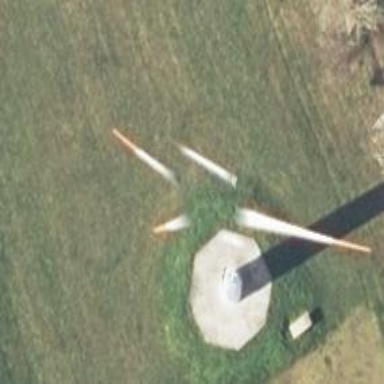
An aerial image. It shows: Wind power generator.